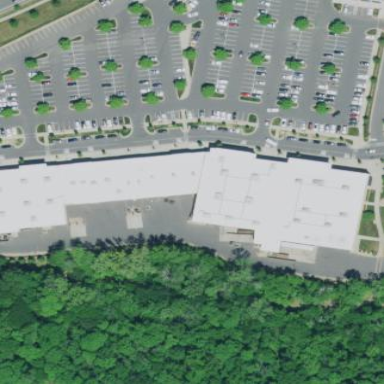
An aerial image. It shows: Retail building.